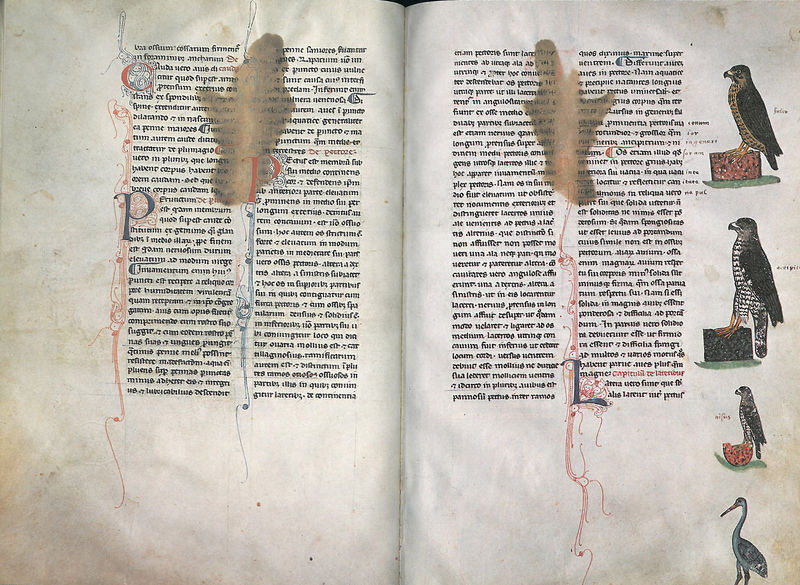
Titel: Falkenbuch Friedrichs des II.; De arte venandi cum avibus
Institution: Rom, Biblioteca Vaticana
Schlagwörter: adler, blau, falke, flügel, vogel, braun, profil, schwarz, zeichnung, rot, alt, bibel, federn, sockel, vögel, sitzend, stehend, schrift, papier, schnabel, spalten, friedrich, verzierung, foto, fotografie, buch, druck, initialen, seite, illustration, text, buchstaben, initiale, kiste, kranich, reiher, darstellung, jagd, initalien, fleck, flecken, seiten, mittelalter, greifvogel, habicht, dreck, block, handschrift, beschädigung, latein, fehler, zwei seiten, storch, bussard, greifvögel, lehrbuch, handbuch, falken, vögeln, faksimile, zweispaltig, l, p, friedrich i, schnabewl, sperber